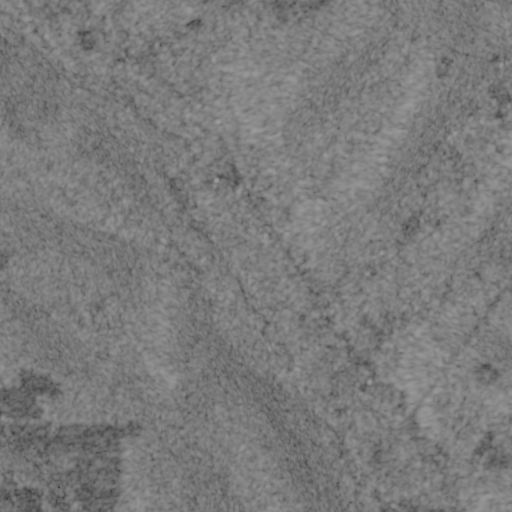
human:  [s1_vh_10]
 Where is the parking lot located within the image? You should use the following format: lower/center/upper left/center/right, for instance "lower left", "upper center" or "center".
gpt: The parking lot is located in the upper center of the image.
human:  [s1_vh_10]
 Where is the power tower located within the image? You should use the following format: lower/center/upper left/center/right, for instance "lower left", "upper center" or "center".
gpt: The power tower is located in the lower right of the image.
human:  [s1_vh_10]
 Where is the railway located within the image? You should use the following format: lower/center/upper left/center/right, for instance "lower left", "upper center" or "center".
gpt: The railway is located in the upper right of the image.
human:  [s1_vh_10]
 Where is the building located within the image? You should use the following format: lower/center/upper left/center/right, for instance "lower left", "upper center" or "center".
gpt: There is no building in the image.

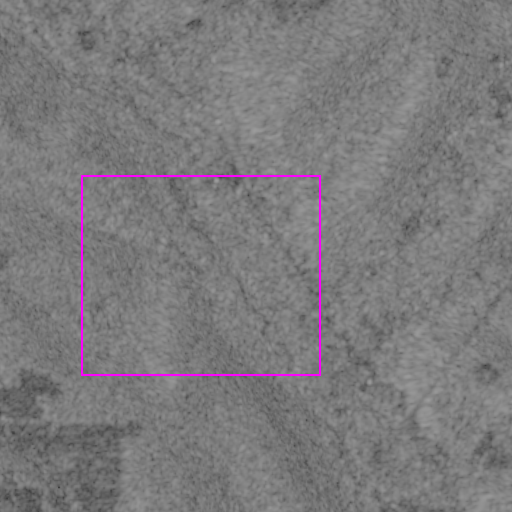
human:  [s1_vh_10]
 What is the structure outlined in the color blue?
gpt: There is no blue outline.
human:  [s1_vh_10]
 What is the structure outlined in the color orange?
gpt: There is no structure outlined in orange.